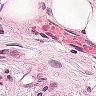
Metastatic tissue present: yes